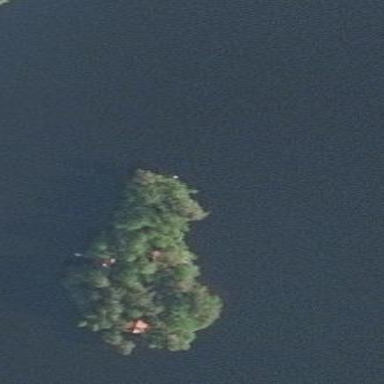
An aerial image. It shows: Image showing island.